Question: For a brand new application, is it better to use WPF over Windows Forms? I used Windows Forms before but not much WPF. As far as I know, WPF is the successor to Windows Forms, right?
The application is going to host DirectX Windows (not WPF 3D, but <URL> with lots of custom controls.
EDIT: The application is a 3D related application, editor, such as <URL>:

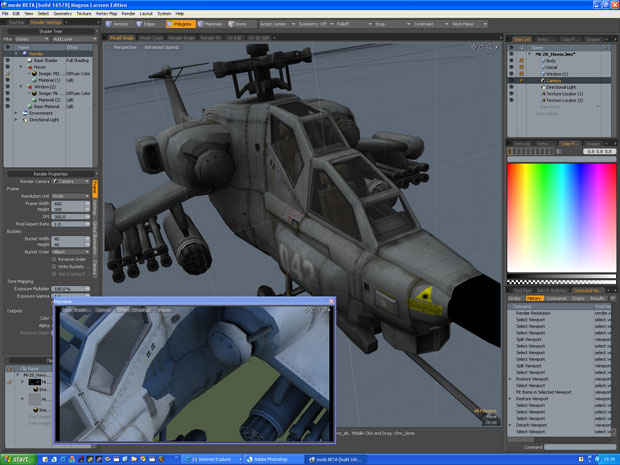
Answer: ----EDIT 2 -----
Given that you're trying to make an editor like the one you showed, I'd recommend going WPF even more. My current project has many features along those lines, as well, and we've decided that the ability to composite WPF with Direct3D content is extremely powerful. It's nice to be able to render your scene into anything - not just a rectangular window. In WinForms, you pretty much were limited to one rectangle, and you had issues with airspace there, too (subtle, but things like flickering issues when menus pull over your hwnd, etc). The WPF compositor with D3DImage gets rid of all of those issues, and lets you use your imagination to construct a very flexible UI. Things like rendering your scene in realtime on the side of a WPF3D object are possible, or using WPF controls directly on top of your d3d scene instead of trying to do the GUI in D3D, etc.
-----Original---------
If you're going to be hosting DX, you might want to consider it - especially since it gives you the ability to do scene composition with your UI and no airspace issues if you use <URL>.
This does work with SlimDX and WPF.
----EDIT-----
For more information on the disadvantages of using Direct3D with Winforms, and the advantages of WPF/DX integration, see:
<URL>
<URL>